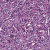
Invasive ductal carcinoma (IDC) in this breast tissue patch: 1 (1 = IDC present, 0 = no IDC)